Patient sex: F
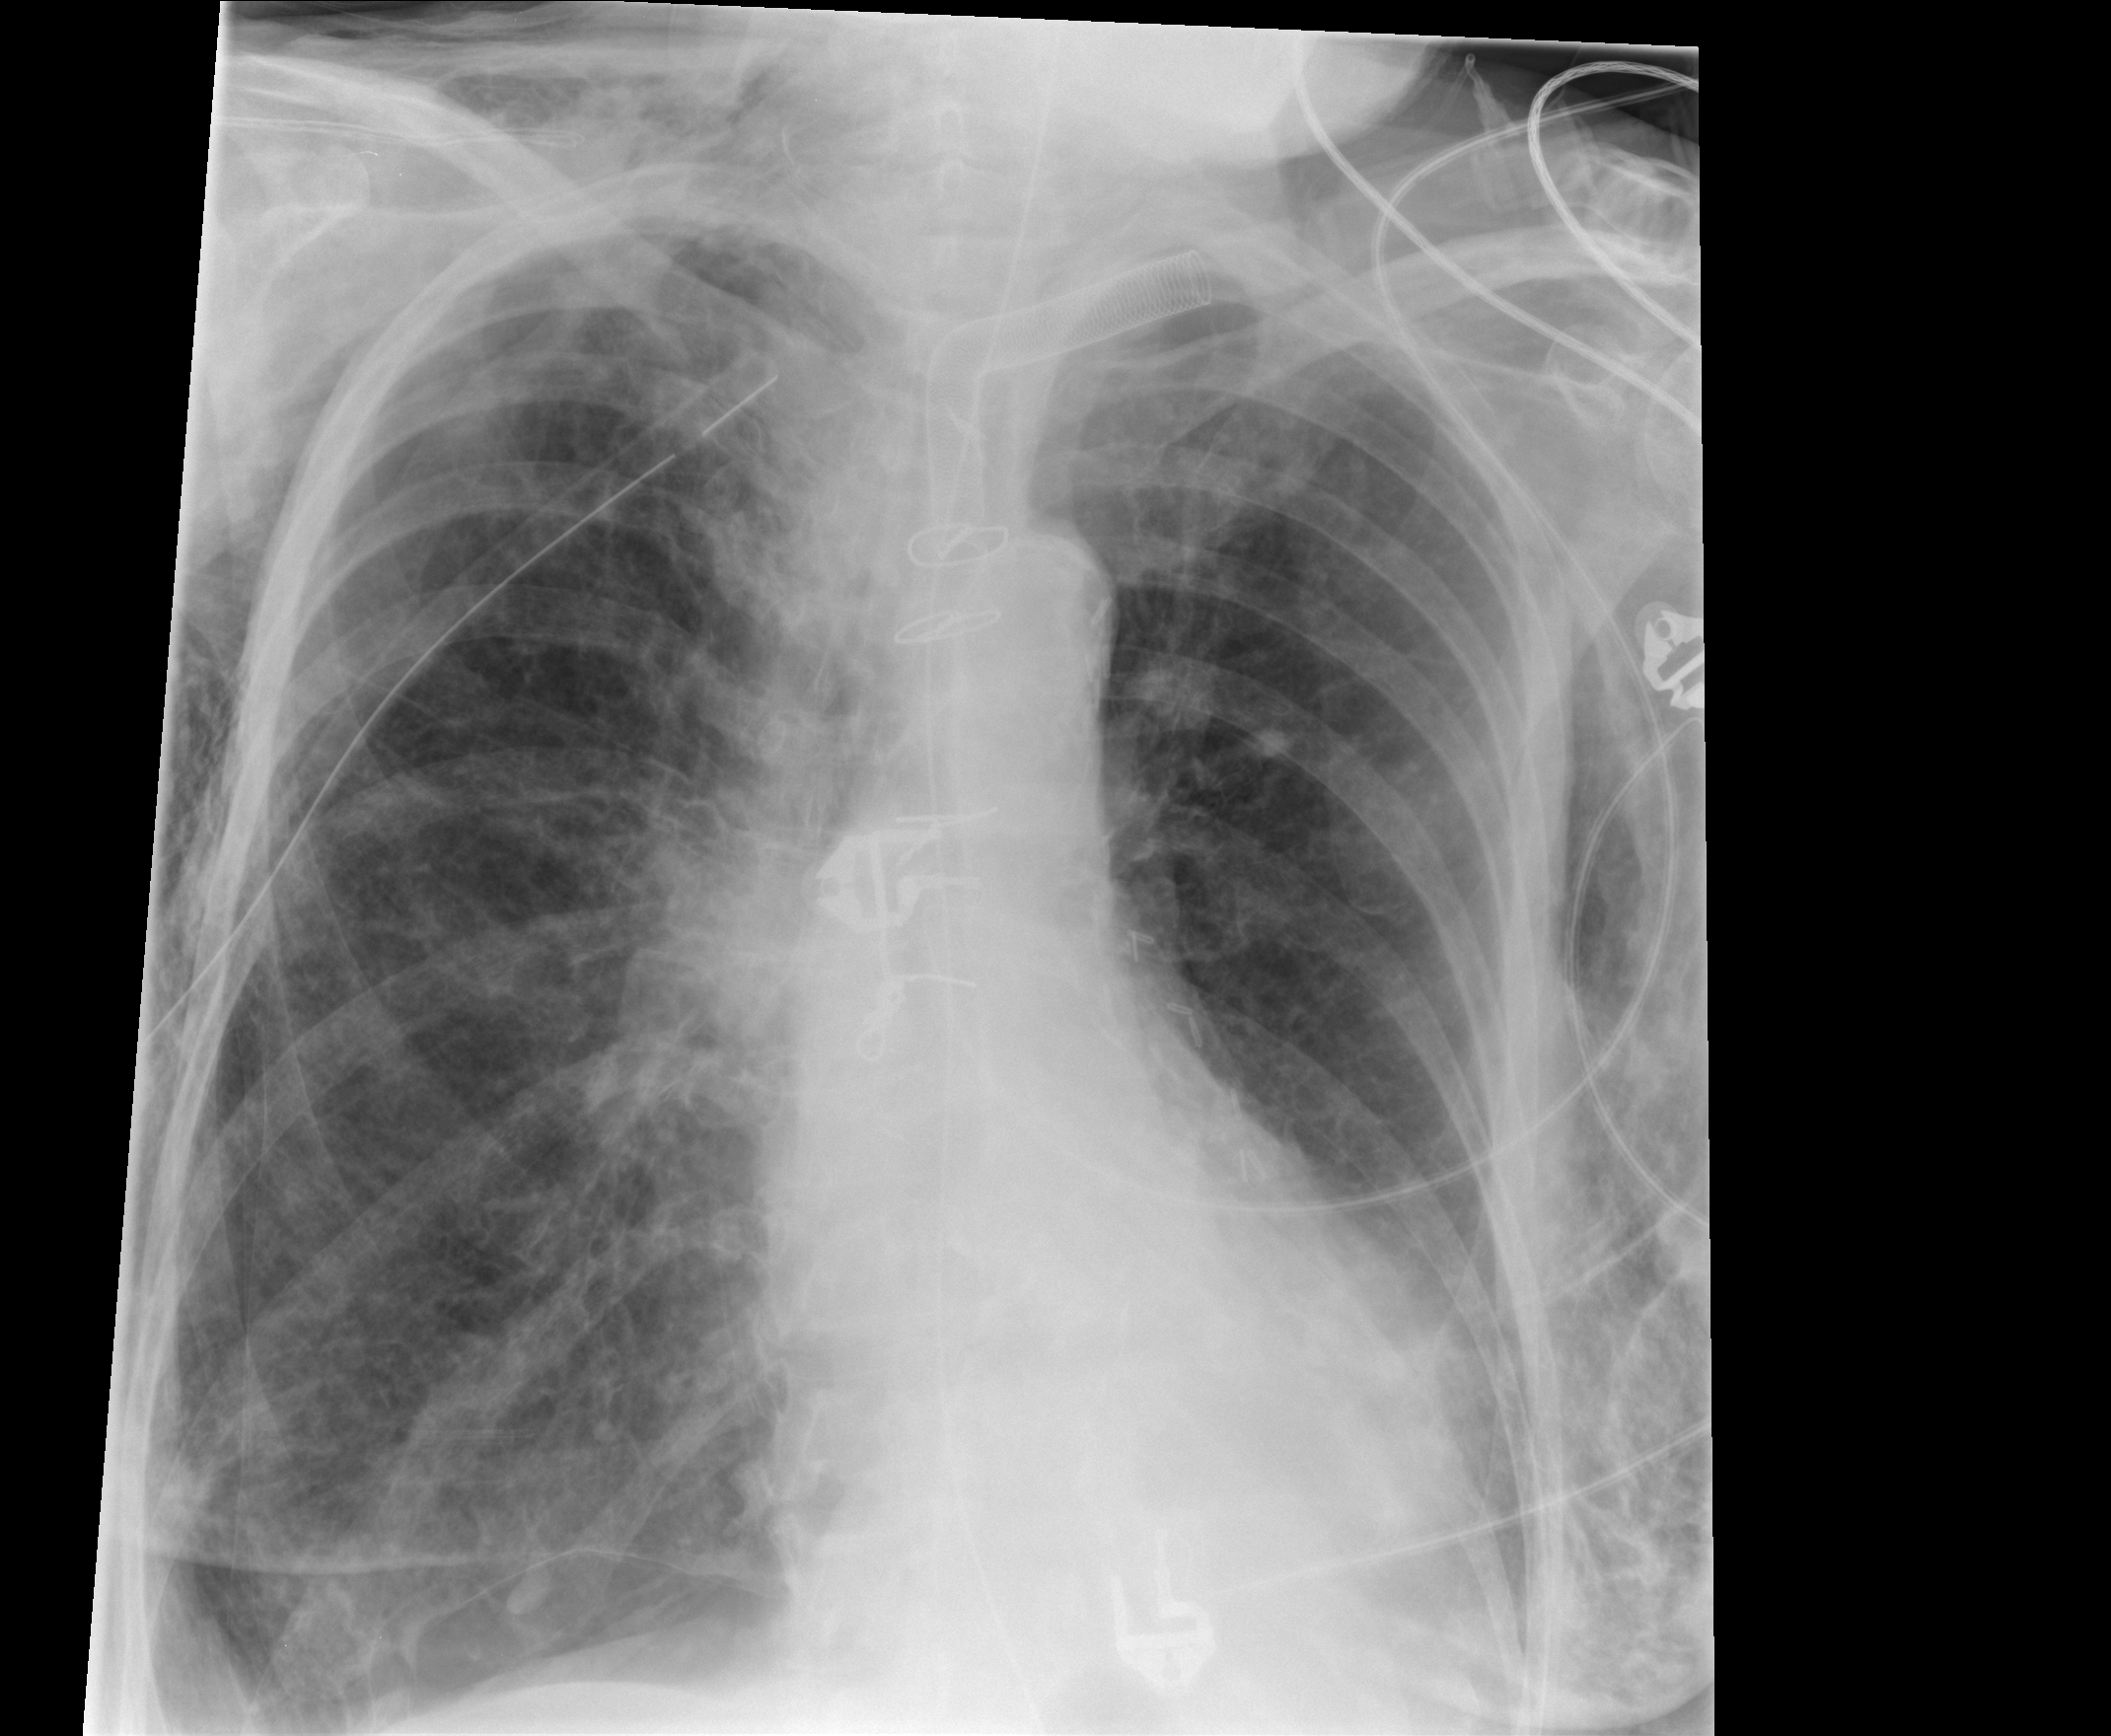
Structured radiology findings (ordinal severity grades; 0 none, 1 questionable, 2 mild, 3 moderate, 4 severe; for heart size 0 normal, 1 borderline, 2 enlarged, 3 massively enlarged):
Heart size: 0
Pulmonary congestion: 0
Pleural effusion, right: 0
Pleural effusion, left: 1
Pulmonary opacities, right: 0
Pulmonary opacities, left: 0
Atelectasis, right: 2
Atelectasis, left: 2